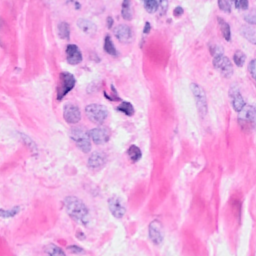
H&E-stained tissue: Breast